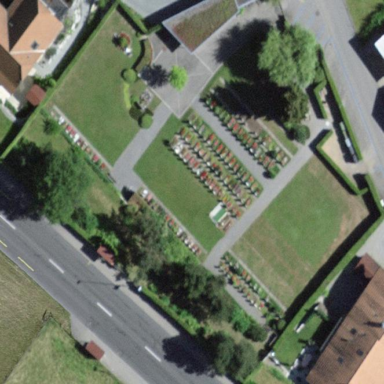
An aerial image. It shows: Cemetery.